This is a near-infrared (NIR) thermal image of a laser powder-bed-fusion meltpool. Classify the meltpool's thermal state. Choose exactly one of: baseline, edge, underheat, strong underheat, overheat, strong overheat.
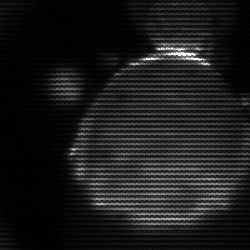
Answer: edge